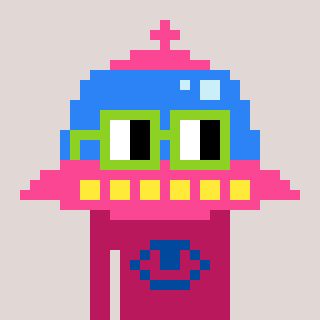
a pixel art character with square light green glasses, a ufo-shaped head and a darkpink-colored body on a warm background